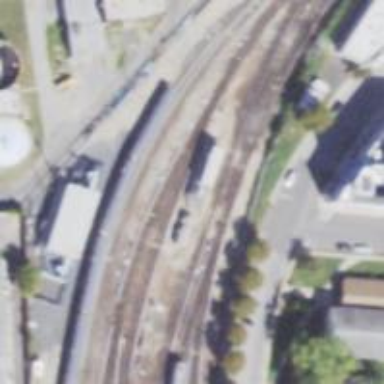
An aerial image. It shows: Electrified railway yard with rails.